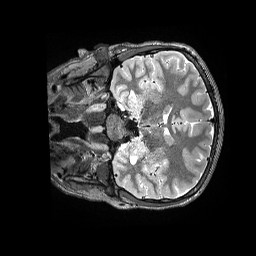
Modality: T2w
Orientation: coronal
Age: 15
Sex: male
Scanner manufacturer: siemens
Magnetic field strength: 3 T
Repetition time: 3.2 s
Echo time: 0.564 s